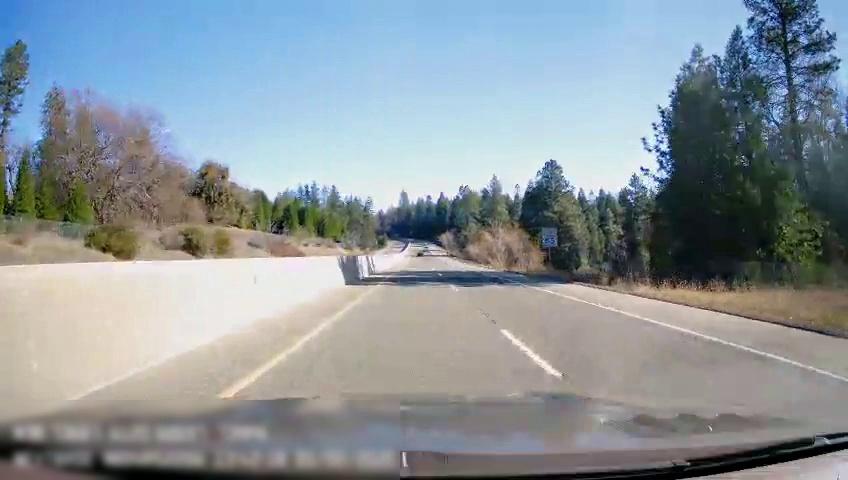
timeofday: Day
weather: Sunny
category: Drivable Space
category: Drivable Space
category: Lanes | Alternate Lane
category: Lanes | Current Lane
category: Lanes | Alternate Lane
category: Traffic | Signs